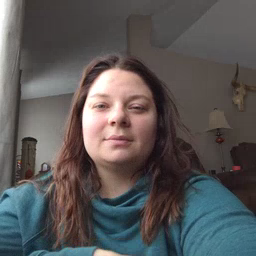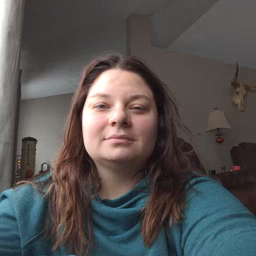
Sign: red